Question: I am currently having a problem with programming a simple calculation of a tasks progress in percentages, and i think the problem is that i don't know which data type i should use for it (int, double, decimal, float, ...).
My calculation:
> (100 - ((articlesLeft.Count / articleMaximumAmount) * 100))
In the example of my code you can see the calculation for 'articlesLeft.Count = 52674' and 'articleMaximumAmount = 53085'.
The result in my code always is '100', even though it should be '~0.77' (%) for these values.

Which data type should i use, or do i have to do some rounding or formatting of the calculations result, in order to display the correct progress in percentages?
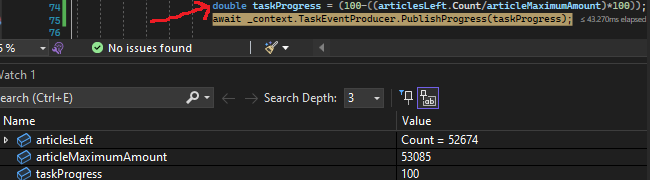
Answer: As mentioned in the comments, the reason your calculation fails is that you are doing integer division, so the result will always be zero. To fix this you can do conversion to double
'''
(100 - ((articlesLeft.Count / (double)articleMaximumAmount) * 100))
'''
or scale the numerator:
'''
(100 - ((articlesLeft.Count* 100) / (articleMaximumAmount) )
'''
The former will give higher precision if you keep it as a double, while the second alternative will truncate the values to whole percentages.
I'm not sure what system you are using for reporting progress. When using the built in <URL> your actual progress bar takes an integer value between a configurable min and max values. This gives you a few choices to what type to use in the progress:
1. The actual number of items processed - Relies on the UI setting the max value of the progress bar to the total number of items.
2. A percentage integer - Set the maximum to 100 (or 1000, or similar), when reporting you need to scale the value to this range.
3. A double in 0, 1 range - Needs scaling both when reporting progress value and when updating the progress bar, but has good precision and is fairly easy to work with.
I'm not personally a fan of representing a percentage value with a double, I find it more natural to just use the proportion, i.e. 0 to 1. If the UI wants to show percentage, permille, or something else, it just have to multiply the value.